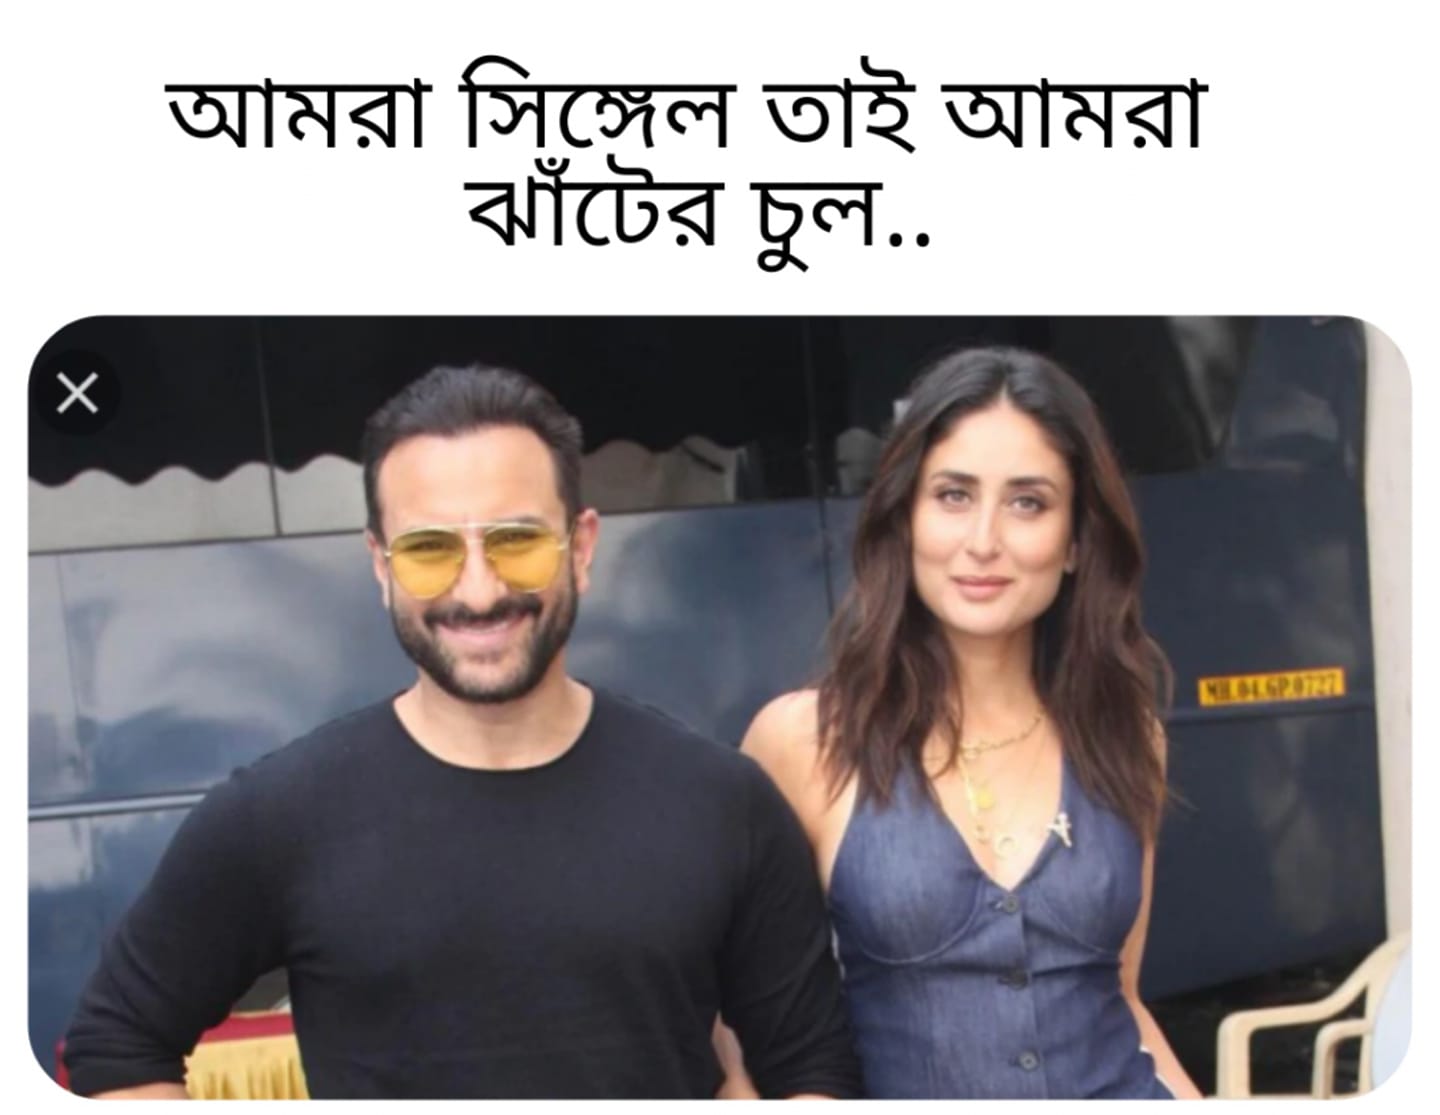
Caption: আমরা সিঙ্গেল তাই আমরা ঝাটের চুল ...
Label: non-hate